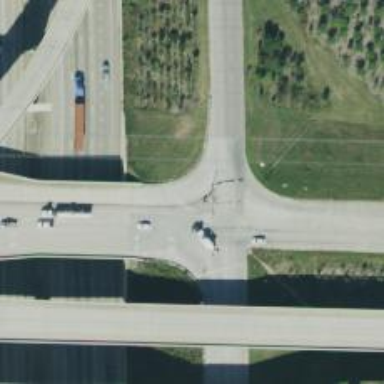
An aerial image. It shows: Secondary link road.